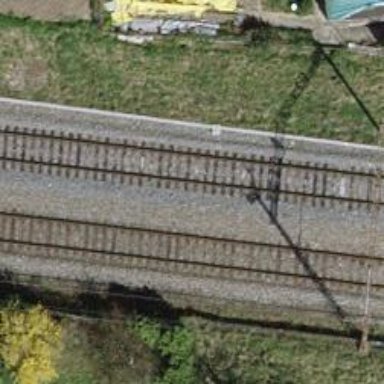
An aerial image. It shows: Railway with electrified contact lines.